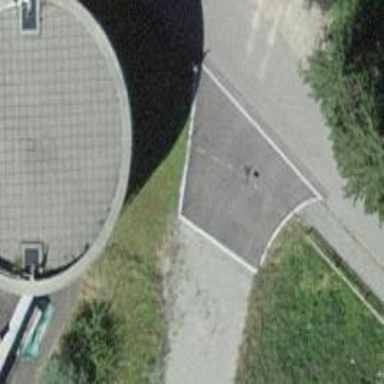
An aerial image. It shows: Gate.